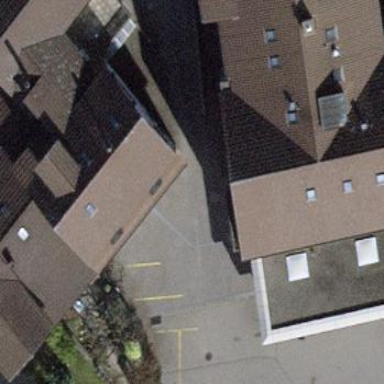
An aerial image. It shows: Terrace building housing supermarket.